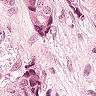
Metastatic tissue present: yes